Question: i am trying to learn PHP and MYSQL. I have created a database in phpmyadmin which has the following attributes:
'''
database name = my_database
table name = users
'''
The table has:
'''
attributes (id,Name, Password, Phone Number)
'''
A pictorial example of what I have looks like:

The problem is I wrote a query in php that would select all the data from the table and display it using a loop. For some reason no matter how much data I add in my users table, the code always omits the first row of data and displays the rest of the users data.According to my code, the output should be each user name displayed with their id number, but the information of the first user is never shown, and the rest of the users are shown perfectly.Can someone please help me regarding this.
my code:
'''
<?php
$counter=0;
$mysqli=mysqli_connect('localhost', 'root','','my_database');
if(mysqli_connect_errno())
{
echo'connection failed'; echo"<br>";
}
else{
echo"connection SUCCESSFUL";echo"<br>";
}
$sq1="select * from users";
//$sq1="SELECT 'Name', 'Password' FROM 'users' ORDER BY 'id'";
$res= mysqli_query($mysqli,$sq1);
if($res)
{
echo"Database Query Successful";echo"<br>";
$user_array= mysqli_fetch_array($res);
//print_r($user_array);
while($user_array=mysqli_fetch_assoc($res))
{
$user_id=$user_array["id"];
$user_name=$user_array["Name"];
//$user_phonenumber=$user_array["Phone Number"];
echo'The user name is '.$user_name.' The id is '.$user_id;
}
}
else
{
echo"Databse unsuccessful";
}
?>
'''
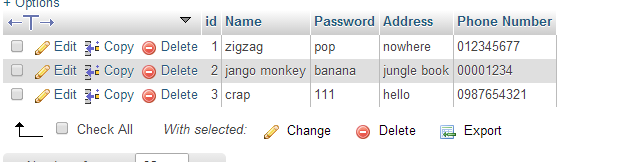
Answer: That's because you called 'mysqli_fetch_array' before entering the loop , remove the following line:
'''
$user_array= mysqli_fetch_array($res);
'''